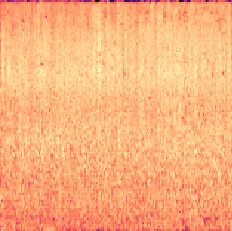
Sound class: Rain